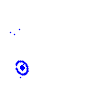
Particle: pion